Question: I am very new to tiles concept.I tried to use apache tiles with spring.
I used UrlBasedViewResolver to render view.The problem is that it, rendering view multiple times in a single page.Where is my mistake ?

It sholud display once but It displays contineously,till server throws exception.below is my stacktrace
'''
INFO: Mapped "{[/hello],methods=[],params=[],headers=[],consumes=[],produces=[],custom=[]}" onto public org.springframework.web.servlet.ModelAndView com.controller.TestController.helloWorld()
Nov 27, 2014 3:04:08 PM org.springframework.web.servlet.view.tiles2.TilesConfigurer setDefinitions
INFO: TilesConfigurer: adding definitions [/WEB-INF/tiles.xml]
.15:04:09.408 [http-nio-8080-exec-1] INFO o.a.t.c.AbstractTilesApplicationContextFactory - Initializing Tiles2 application context. . .
.15:04:09.424 [http-nio-8080-exec-1] INFO o.a.t.c.AbstractTilesApplicationContextFactory - Finished initializing Tiles2 application context.
.15:04:09.565 [http-nio-8080-exec-1] INFO org.apache.tiles.access.TilesAccess - Publishing TilesContext for context: org.springframework.web.servlet.view.tiles2.SpringTilesApplicationContextFactory$SpringWildcardServletTilesApplicationContext
Nov 27, 2014 3:04:09 PM org.springframework.web.servlet.DispatcherServlet initServletBean
INFO: FrameworkServlet 'mvc': initialization completed in 2625 ms
Hello World, Spring 3.0!
Nov 27, 2014 3:04:09 PM org.apache.catalina.core.ApplicationDispatcher invoke
SEVERE: Servlet.service() for servlet jsp threw exception
java.lang.StackOverflowError
at javax.servlet.ServletResponseWrapper.isCommitted(ServletResponseWrapper.java:183)
at javax.servlet.ServletResponseWrapper.isCommitted(ServletResponseWrapper.java:183)
at javax.servlet.ServletResponseWrapper.isCommitted(ServletResponseWrapper.java:183)
at org.apache.jsp.WEB_002dINF.jsp.layout_jsp._jspService(layout_jsp.java:119)
at org.apache.jasper.runtime.HttpJspBase.service(HttpJspBase.java:70)
at javax.servlet.http.HttpServlet.service(HttpServlet.java:725)
at org.apache.jasper.servlet.JspServletWrapper.service(JspServletWrapper.java:432)
at org.apache.jasper.servlet.JspServlet.serviceJspFile(JspServlet.java:396)
at org.apache.jasper.servlet.JspServlet.service(JspServlet.java:340)
at javax.servlet.http.HttpServlet.service(HttpServlet.java:725)
at org.apache.catalina.core.ApplicationFilterChain.internalDoFilter(ApplicationFilterChain.java:291)
at org.apache.catalina.core.ApplicationFilterChain.doFilter(ApplicationFilterChain.java:206)
at org.apache.catalina.core.ApplicationDispatcher.invoke(ApplicationDispatcher.java:721)
at org.apache.catalina.core.ApplicationDispatcher.doInclude(ApplicationDispatcher.java:584)
at org.apache.catalina.core.ApplicationDispatcher.include(ApplicationDispatcher.java:523)
at org.apache.jasper.runtime.JspRuntimeLibrary.include(JspRuntimeLibrary.java:934)
at org.apache.jasper.runtime.PageContextImpl.doInclude(PageContextImpl.java:676)
at org.apache.jasper.runtime.PageContextImpl.include(PageContextImpl.java:670)
at org.apache.tiles.jsp.context.JspTilesRequestContext.include(JspTilesRequestContext.java:103)
at org.apache.tiles.jsp.context.JspTilesRequestContext.dispatch(JspTilesRequestContext.java:96)
at org.apache.tiles.renderer.impl.TemplateAttributeRenderer.write(TemplateAttributeRenderer.java:44)
at org.apache.tiles.renderer.impl.AbstractBaseAttributeRenderer.render(AbstractBaseAttributeRenderer.java:106)
at org.apache.tiles.impl.BasicTilesContainer.render(BasicTilesContainer.java:670)
at org.apache.tiles.impl.BasicTilesContainer.render(BasicTilesContainer.java:690)
at org.apache.tiles.impl.BasicTilesContainer.render(BasicTilesContainer.java:644)
at org.apache.tiles.impl.BasicTilesContainer.render(BasicTilesContainer.java:627)
at org.apache.tiles.impl.BasicTilesContainer.render(BasicTilesContainer.java:321)
at org.apache.tiles.renderer.impl.DefinitionAttributeRenderer.write(DefinitionAttributeRenderer.java:56)
at org.apache.tiles.renderer.impl.AbstractBaseAttributeRenderer.render(AbstractBaseAttributeRenderer.java:106)
at org.apache.tiles.renderer.impl.ChainedDelegateAttributeRenderer.write(ChainedDelegateAttributeRenderer.java:76)
at org.apache.tiles.renderer.impl.AbstractBaseAttributeRenderer.render(AbstractBaseAttributeRenderer.java:106)
at org.apache.tiles.impl.BasicTilesContainer.render(BasicTilesContainer.java:670)
at org.apache.tiles.impl.BasicTilesContainer.render(BasicTilesContainer.java:336)
at org.apache.tiles.template.InsertAttributeModel.renderAttribute(InsertAttributeModel.java:210)
at org.apache.tiles.template.InsertAttributeModel.end(InsertAttributeModel.java:126)
at org.apache.tiles.jsp.taglib.InsertAttributeTag.doTag(InsertAttributeTag.java:311)
at org.apache.jsp.WEB_002dINF.jsp.layout_jsp._jspx_meth_tiles_005finsertAttribute_005f0(layout_jsp.java:145)
at org.apache.jsp.WEB_002dINF.jsp.layout_jsp._jspService(layout_jsp.java:81)
at org.apache.jasper.runtime.HttpJspBase.service(HttpJspBase.java:70)
at javax.servlet.http.HttpServlet.service(HttpServlet.java:725)
at org.apache.jasper.servlet.JspServletWrapper.service(JspServletWrapper.java:432)
at org.apache.jasper.servlet.JspServlet.serviceJspFile(JspServlet.java:396)
at org.apache.jasper.servlet.JspServlet.service(JspServlet.java:340)
at javax.servlet.http.HttpServlet.service(HttpServlet.java:725)
at org.apache.catalina.core.ApplicationFilterChain.internalDoFilter(ApplicationFilterChain.java:291)
at org.apache.catalina.core.ApplicationFilterChain.doFilter(ApplicationFilterChain.java:206)
at org.apache.catalina.core.ApplicationDispatcher.invoke(ApplicationDispatcher.java:721)
at org.apache.catalina.core.ApplicationDispatcher.doInclude(ApplicationDispatcher.java:584)
at org.apache.catalina.core.ApplicationDispatcher.include(ApplicationDispatcher.java:523)
at org.apache.jasper.runtime.JspRuntimeLibrary.include(JspRuntimeLibrary.java:934)
at org.apache.jasper.runtime.PageContextImpl.doInclude(PageContextImpl.java:676)
at org.apache.jasper.runtime.PageContextImpl.include(PageContextImpl.java:670)
at org.apache.tiles.jsp.context.JspTilesRequestContext.include(JspTilesRequestContext.java:103)
at org.apache.tiles.jsp.context.JspTilesRequestContext.dispatch(JspTilesRequestContext.java:96)
at org.apache.tiles.renderer.impl.TemplateAttributeRenderer.write(TemplateAttributeRenderer.java:44)
at org.apache.tiles.renderer.impl.AbstractBaseAttributeRenderer.render(AbstractBaseAttributeRenderer.java:106)
at org.apache.tiles.impl.BasicTilesContainer.render(BasicTilesContainer.java:670)
at org.apache.tiles.impl.BasicTilesContainer.render(BasicTilesContainer.java:690)
at org.apache.tiles.impl.BasicTilesContainer.render(BasicTilesContainer.java:644)
at org.apache.tiles.impl.BasicTilesContainer.render(BasicTilesContainer.java:627)
at org.apache.tiles.impl.BasicTilesContainer.render(BasicTilesContainer.java:321)
at org.apache.tiles.renderer.impl.DefinitionAttributeRenderer.write(DefinitionAttributeRenderer.java:56)
at org.apache.tiles.renderer.impl.AbstractBaseAttributeRenderer.render(AbstractBaseAttributeRenderer.java:106)
at org.apache.tiles.renderer.impl.ChainedDelegateAttributeRenderer.write(ChainedDelegateAttributeRenderer.java:76)
at org.apache.tiles.renderer.impl.AbstractBaseAttributeRenderer.render(AbstractBaseAttributeRenderer.java:106)
at org.apache.tiles.impl.BasicTilesContainer.render(BasicTilesContainer.java:670)
at org.apache.tiles.impl.BasicTilesContainer.render(BasicTilesContainer.java:336)
at org.apache.tiles.template.InsertAttributeModel.renderAttribute(InsertAttributeModel.java:210)
at org.apache.tiles.template.InsertAttributeModel.end(InsertAttributeModel.java:126)
at org.apache.tiles.jsp.taglib.InsertAttributeTag.doTag(InsertAttributeTag.java:311)
'''
below is my code
## TestController.java
'''
@Controller
public class TestController {
@RequestMapping("/hello")
public ModelAndView helloWorld() {
String message = "Hello World, Spring 3.0!";
System.out.println(message);
return new ModelAndView("hello", "message", message);
}
}
'''
## app-servlet.xml
'''
<?xml version="1.0" encoding="UTF-8"?>
<beans xmlns="http://www.springframework.org/schema/beans"
xmlns:xsi="http://www.w3.org/2001/XMLSchema-instance" xmlns:context="http://www.springframework.org/schema/context"
xmlns:mvc="http://www.springframework.org/schema/mvc"
xsi:schemaLocation="http://www.springframework.org/schema/beans http://www.springframework.org/schema/beans/spring-beans.xsd
http://www.springframework.org/schema/context http://www.springframework.org/schema/context/spring-context-3.2.xsd
http://www.springframework.org/schema/mvc http://www.springframework.org/schema/mvc/spring-mvc-3.2.xsd">
<mvc:annotation-driven/>
<context:component-scan base-package="com"/>
<bean id="viewResolver"
class="org.springframework.web.servlet.view.UrlBasedViewResolver">
<property name="viewClass">
<value>
org.springframework.web.servlet.view.tiles2.TilesView
</value>
</property>
</bean>
<bean id="tilesConfigurer"
class="org.springframework.web.servlet.view.tiles2.TilesConfigurer">
<property name="definitions">
<list>
<value>/WEB-INF/tiles.xml</value>
</list>
</property>
</bean>
</beans>
'''
## tiles.xml
'''
<?xml version="1.0" encoding="UTF-8" ?>
<!DOCTYPE tiles-definitions PUBLIC
"-//Apache Software Foundation//DTD Tiles Configuration 2.0//EN"
"http://tiles.apache.org/dtds/tiles-config_2_0.dtd">
<tiles-definitions>
<definition name="base.definition" template="/WEB-INF/jsp/layout.jsp">
<put-attribute name="title" value="" />
<put-attribute name="header" value="/WEB-INF/jsp/header.jsp" />
<put-attribute name="menu" value="/WEB-INF/jsp/menu.jsp" />
<put-attribute name="body" value="" />
<put-attribute name="footer" value="/WEB-INF/jsp/footer.jsp" />
</definition>
<definition name="hello" extends="base.definition">
<put-attribute name="title" value="hello" />
<put-attribute name="body" value="/WEB-INF/jsp/hello.jsp" />
</definition>
</tiles-definitions>
'''
## layout.jsp
'''
<%@ taglib uri="http://tiles.apache.org/tags-tiles" prefix="tiles"%>
<!DOCTYPE HTML PUBLIC "-//W3C//DTD HTML 4.01 Transitional//EN"
"http://www.w3.org/TR/html4/loose.dtd">
<html>
<head>
<meta http-equiv="Content-Type" content="text/html; charset=UTF-8">
<title><tiles:insertAttribute name="title" ignore="true" /></title>
</head>
<body>
<table border="1" cellpadding="2" cellspacing="2" align="center">
<tr>
<td height="30" colspan="2"><tiles:insertAttribute name="header" />
</td>
</tr>
<tr>
<td height="250"><tiles:insertAttribute name="menu" /></td>
<td width="350"><tiles:insertAttribute name="body" /></td>
</tr>
<tr>
<td height="30" colspan="2"><tiles:insertAttribute name="footer" />
</td>
</tr>
</table>
</body>
</html>
'''
## hello.jsp
'''
<%@ page isELIgnored="false" %>
<html>
<head>
<title>Spring 3.0 MVC Series: Hello World</title>
</head>
<body>
${message}
</body>
</html>
'''
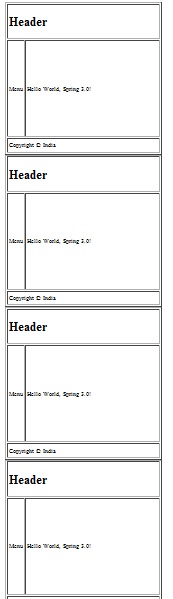
Answer: Mistake is in tiles.xml,here it is
'''
<definition name="hello" extends="base.definition">
<put-attribute name="title" value="hello" />
<put-attribute name="body" value="/WEB-INF/jsp/hello.jsp" />
</definition>
'''
I should not write '<put-attribute name="title" value="hello" />',because in hello.jsp already title is added.so the definition should be like this
'''
<definition name="hello" extends="base.definition">
<put-attribute name="body" value="/WEB-INF/jsp/hello.jsp" />
</definition>
'''